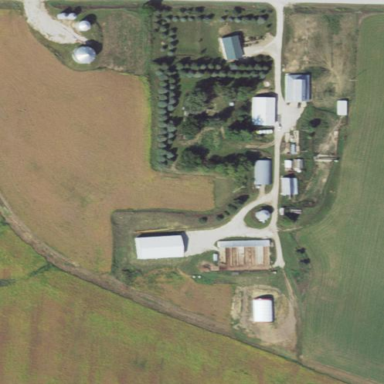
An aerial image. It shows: Farmyard area.